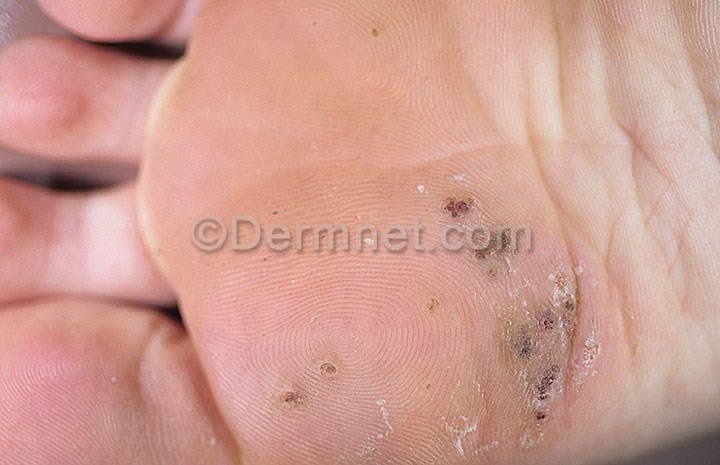
Disease: Warts Molluscum and other Viral Infections